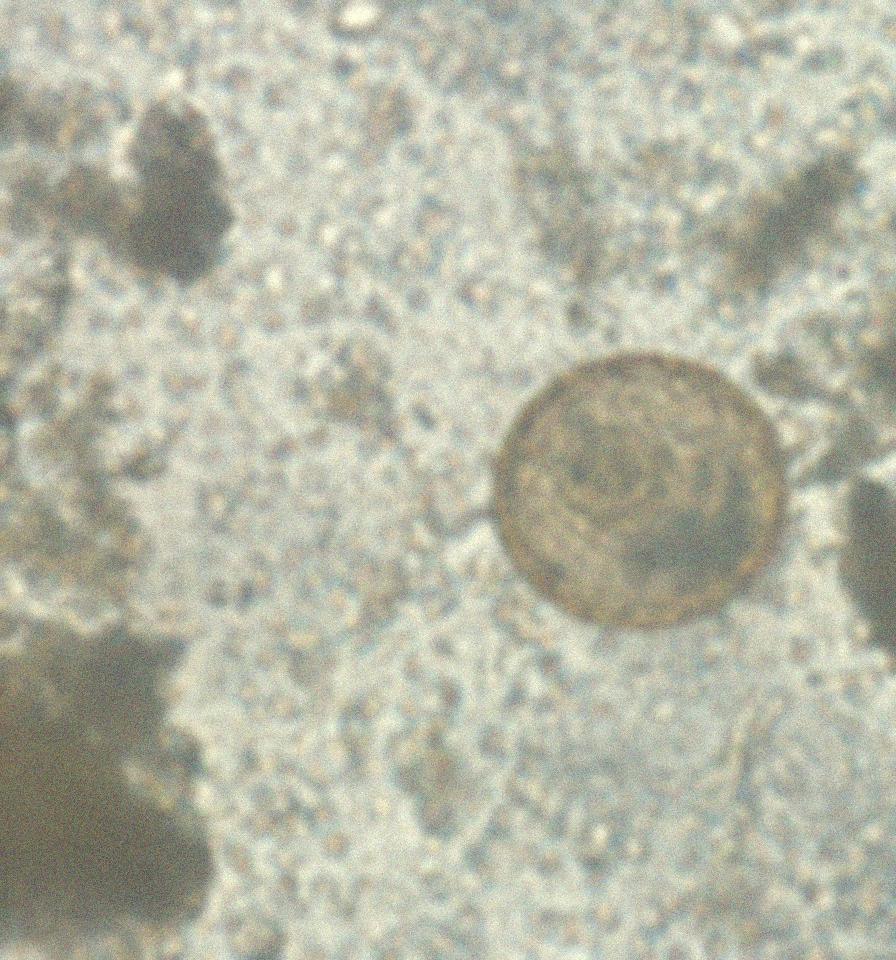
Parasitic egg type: Hymenolepis diminuta